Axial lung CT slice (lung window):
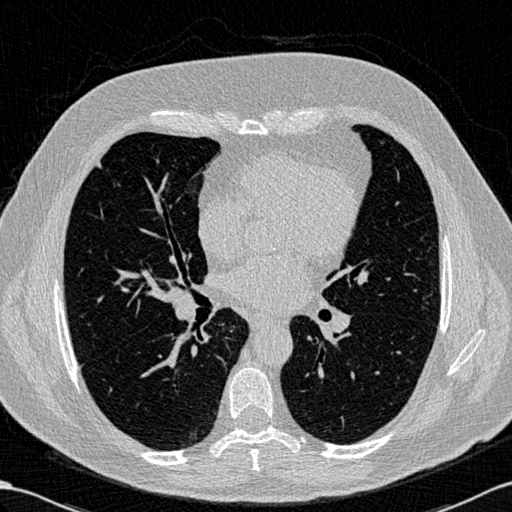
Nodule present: no